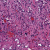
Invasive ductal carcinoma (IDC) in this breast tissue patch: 1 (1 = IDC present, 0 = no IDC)